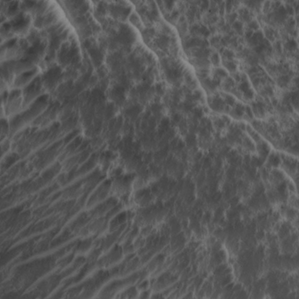
Label: non_frost